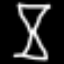
Label: hourglass